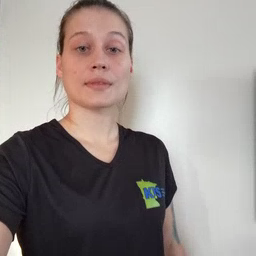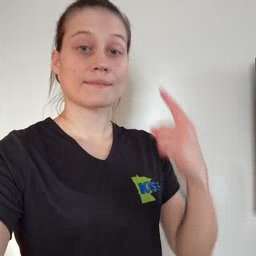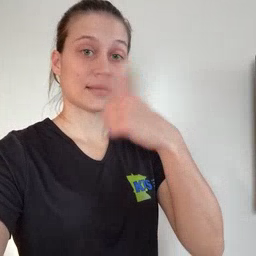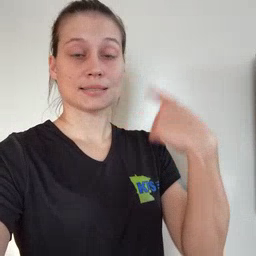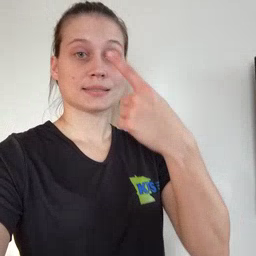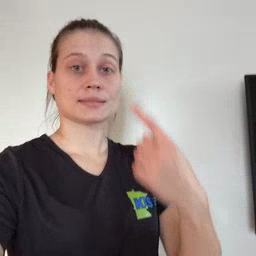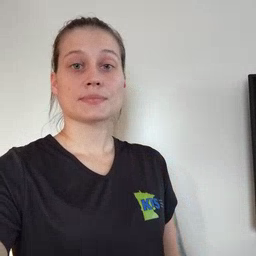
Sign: face